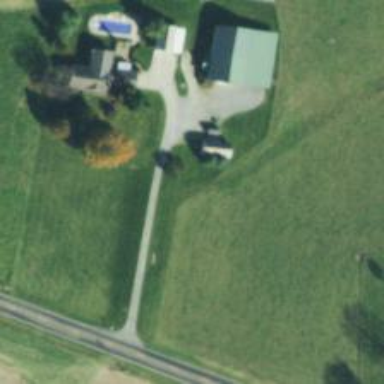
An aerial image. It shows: Driveway.